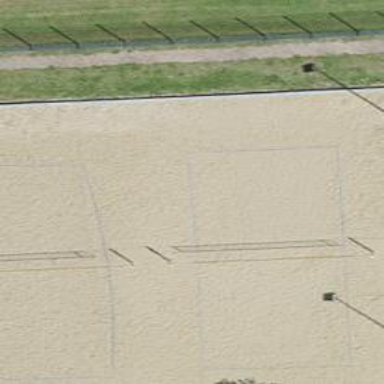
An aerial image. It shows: Sandy pitch for beach volleyball.